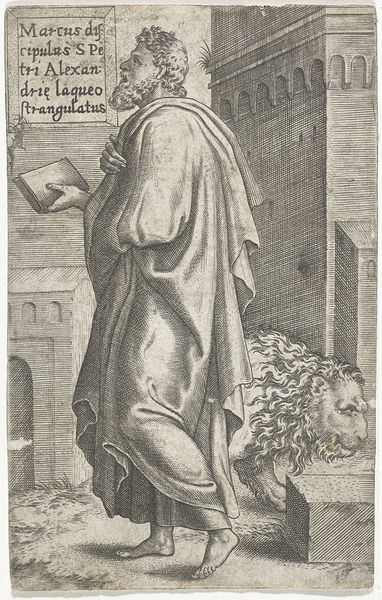
Titel: Evangelist Marcus
Künstler: Hans (I) Collaert
Standort: Amsterdam
Institution: Rijksmuseum
Schlagwörter: gravure, profil, lion, tour, saint, livre, religion, texte, pieds, apotre, alexandre, bâtiment, philosophe, alexandrie, marcus, évangéliste